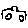
Label: car